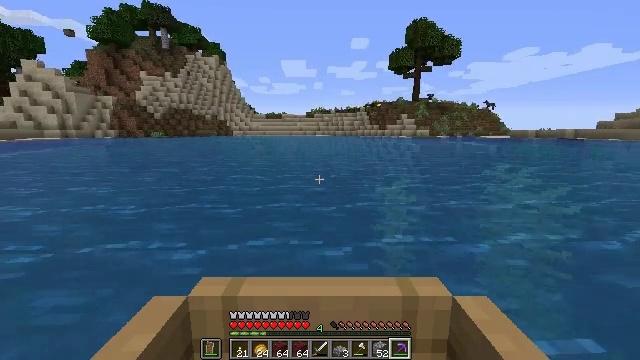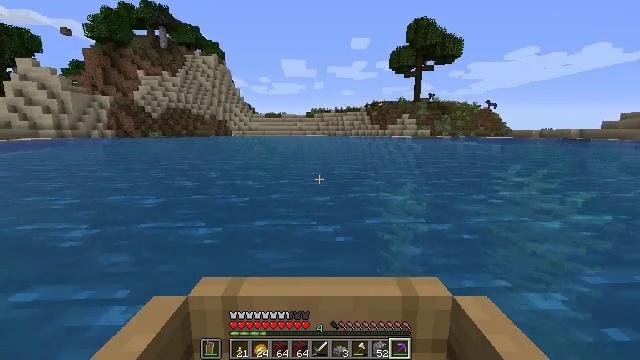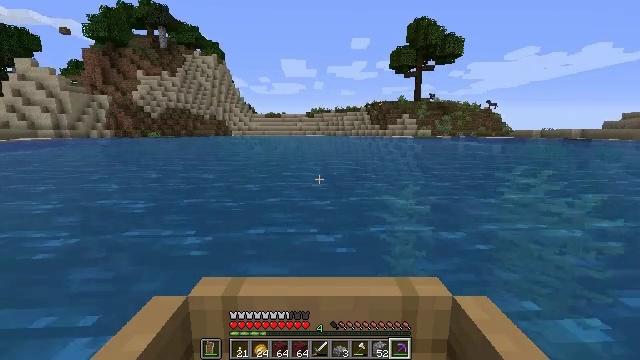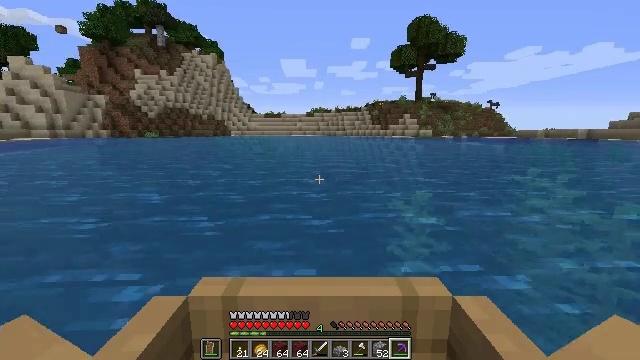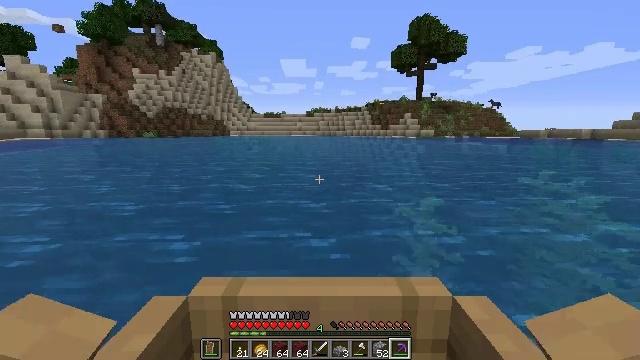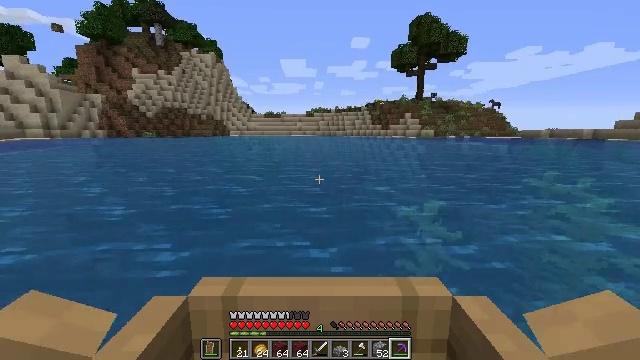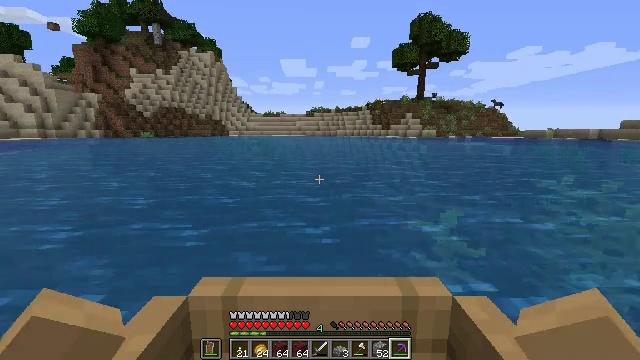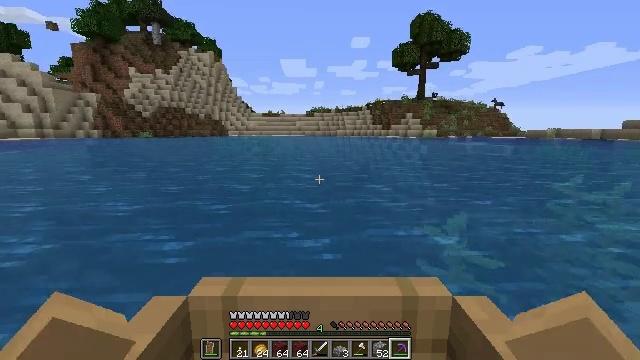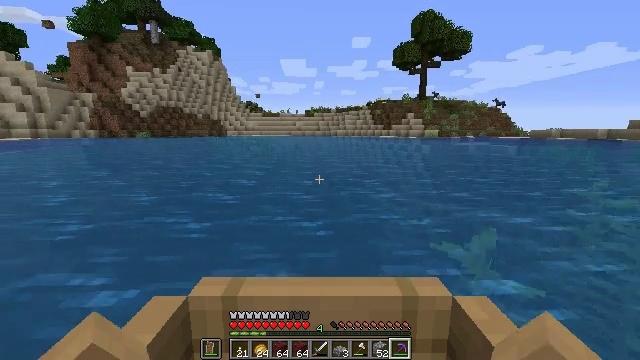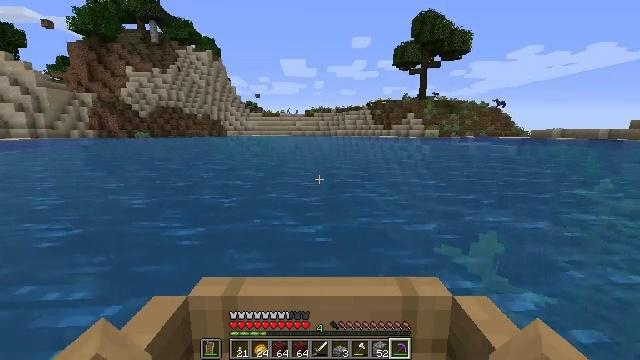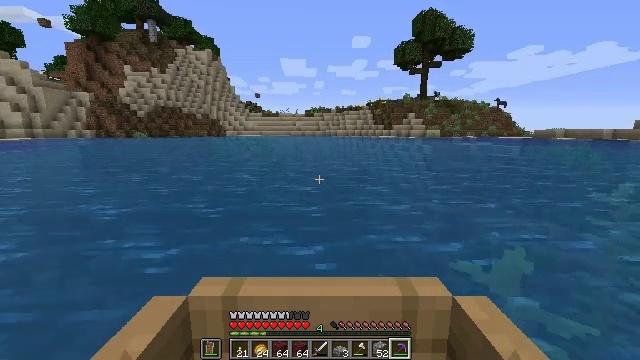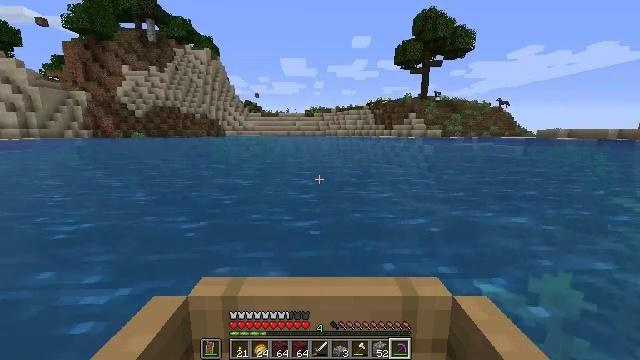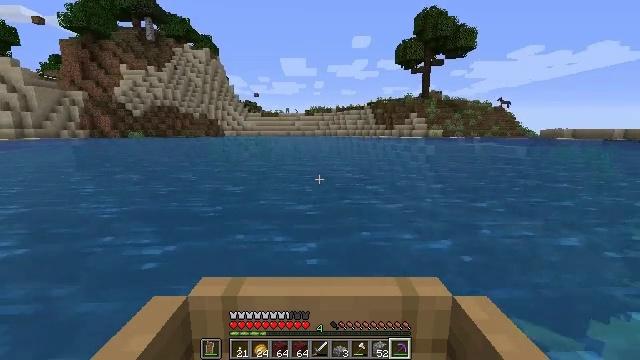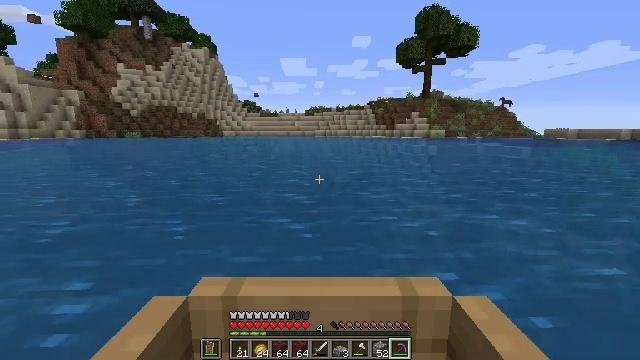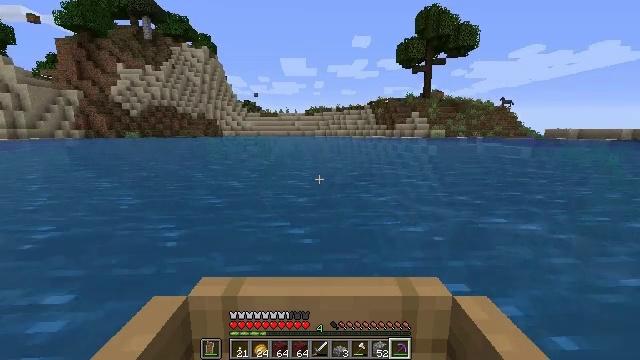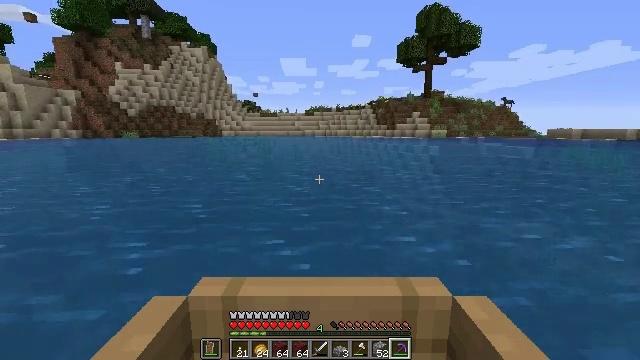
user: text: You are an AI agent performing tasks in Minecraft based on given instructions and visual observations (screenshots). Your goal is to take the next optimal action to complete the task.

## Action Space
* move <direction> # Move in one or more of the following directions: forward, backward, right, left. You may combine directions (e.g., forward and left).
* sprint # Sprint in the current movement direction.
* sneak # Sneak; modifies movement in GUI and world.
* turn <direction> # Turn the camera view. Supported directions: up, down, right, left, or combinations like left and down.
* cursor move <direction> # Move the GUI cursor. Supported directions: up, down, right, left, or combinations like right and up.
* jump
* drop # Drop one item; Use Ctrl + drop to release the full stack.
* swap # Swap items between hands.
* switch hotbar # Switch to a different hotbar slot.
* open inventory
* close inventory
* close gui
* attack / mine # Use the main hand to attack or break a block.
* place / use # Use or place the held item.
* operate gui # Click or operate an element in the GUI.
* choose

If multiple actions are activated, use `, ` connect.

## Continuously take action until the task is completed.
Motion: motion action
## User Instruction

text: craft item air
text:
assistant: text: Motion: move forward
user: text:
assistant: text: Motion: move forward
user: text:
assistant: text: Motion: move forward
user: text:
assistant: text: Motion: move forward
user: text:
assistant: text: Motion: move forward
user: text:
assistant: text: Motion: move forward
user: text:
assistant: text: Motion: move forward
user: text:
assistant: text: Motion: move forward
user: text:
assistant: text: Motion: move forward
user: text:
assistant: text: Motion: move forward
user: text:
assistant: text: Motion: move forward
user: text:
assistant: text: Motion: move forward
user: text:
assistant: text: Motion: move forward
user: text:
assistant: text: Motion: move forward
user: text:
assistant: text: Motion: move forward
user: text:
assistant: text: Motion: move forward
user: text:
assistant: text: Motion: move forward
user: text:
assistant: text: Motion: move forward
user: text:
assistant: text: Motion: move forward
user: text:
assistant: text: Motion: move forward
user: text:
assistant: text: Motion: move forward
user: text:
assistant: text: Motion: move forward
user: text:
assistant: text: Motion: move forward
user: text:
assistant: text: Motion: move forward
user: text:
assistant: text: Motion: move forward
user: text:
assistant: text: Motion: move forward
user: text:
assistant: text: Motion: move forward
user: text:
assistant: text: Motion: move forward
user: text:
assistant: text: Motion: move forward
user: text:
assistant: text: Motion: move forward